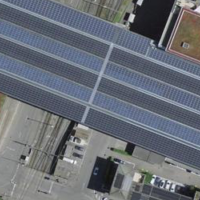
EUNIS habitat code: 57
Species observed at this site:
Anas platyrhynchos